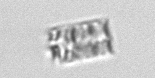
Label: Bacillariophyceae_morphotype1